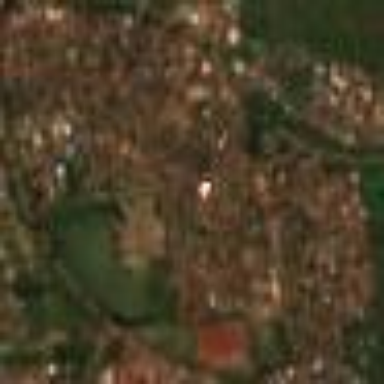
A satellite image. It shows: High-density residential area.